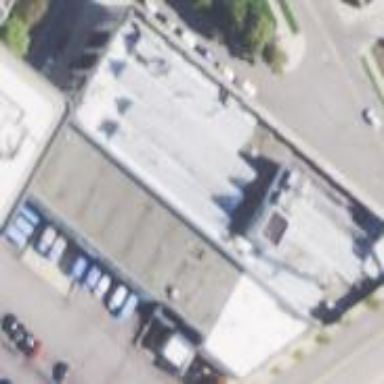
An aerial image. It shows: Commercial building.